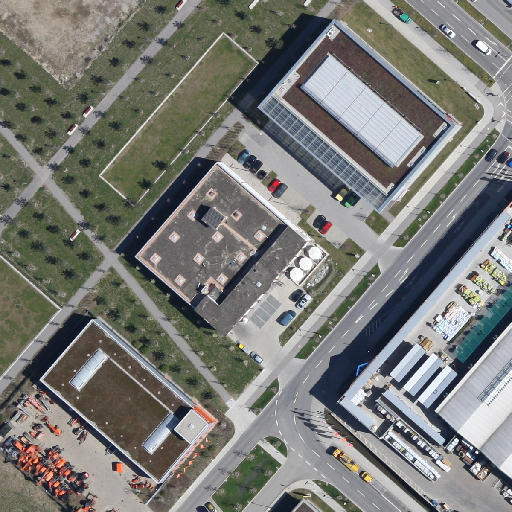
Referring expression: road marking